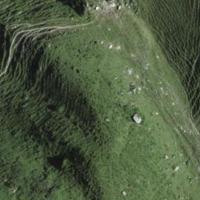
EUNIS habitat code: 23
Species observed at this site:
Oenanthe oenanthe